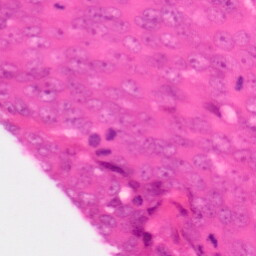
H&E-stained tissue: Colon